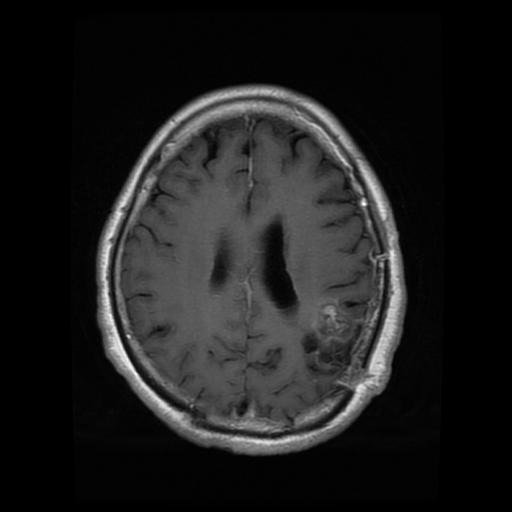
Label: glioma